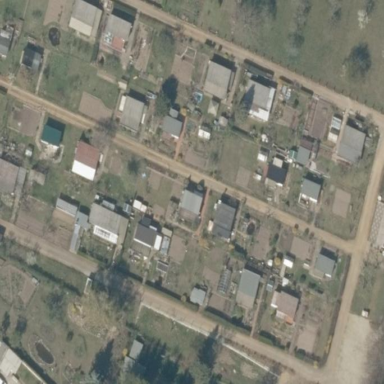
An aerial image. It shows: Allotments area.